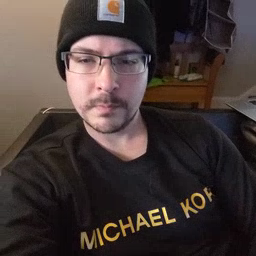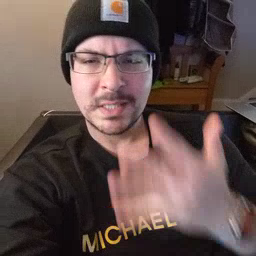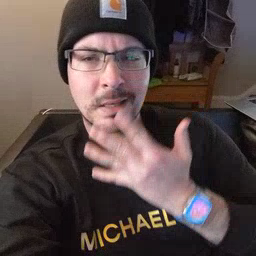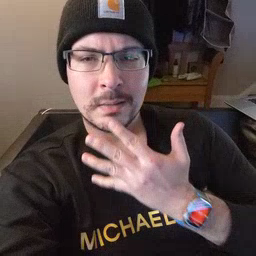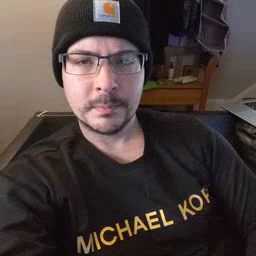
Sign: sad